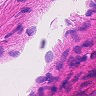
Metastatic tissue present: no